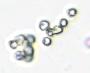
Label: Phaeocystis